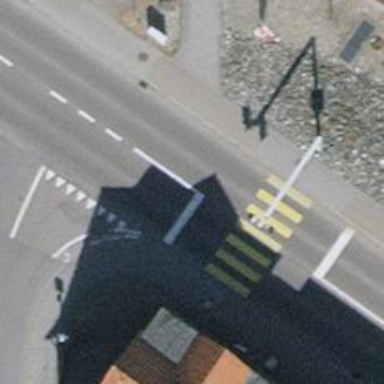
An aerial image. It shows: Road with traffic signals.